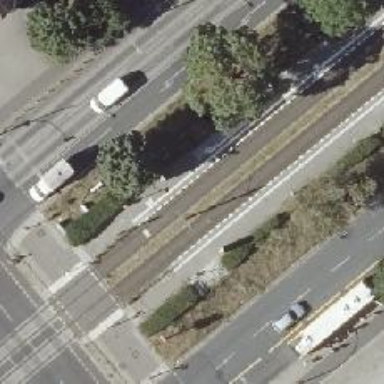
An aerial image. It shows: Tram stop.